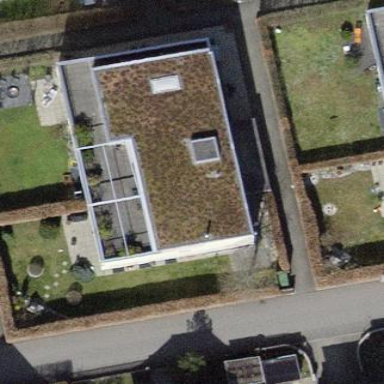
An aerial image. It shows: Flat-roofed house.